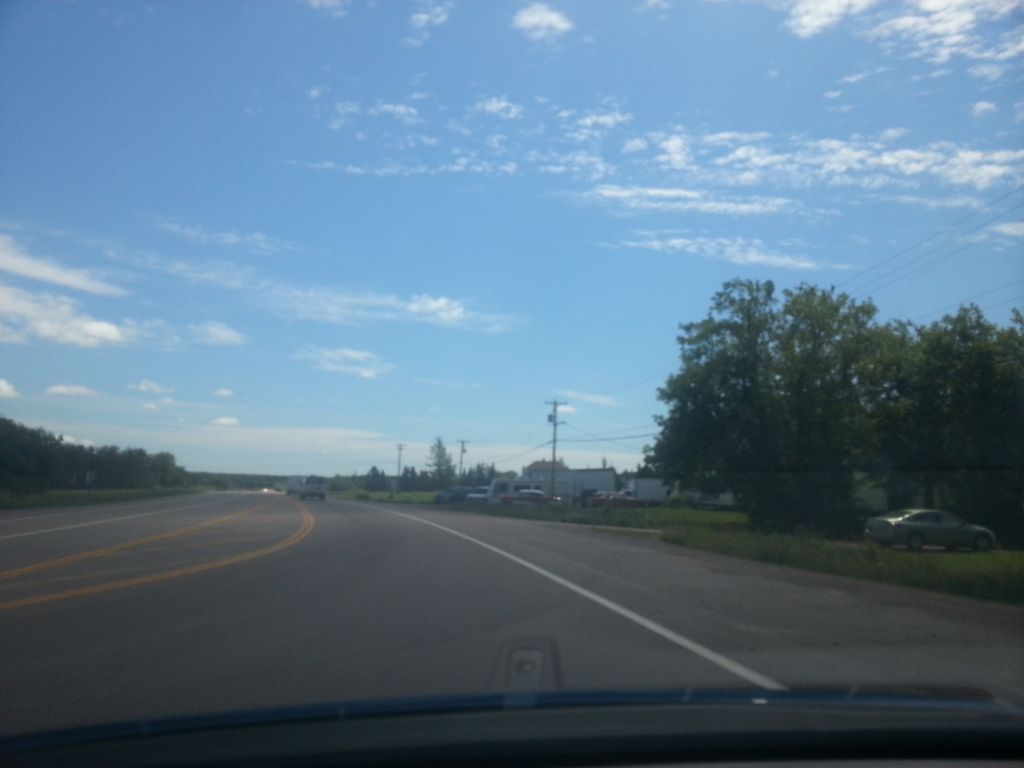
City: charlottetown